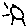
Label: sun